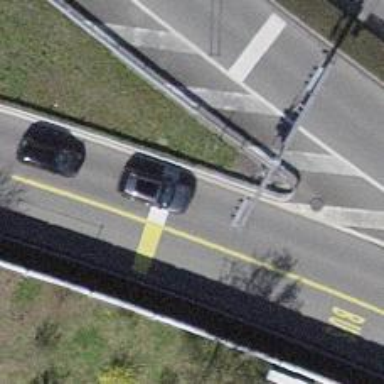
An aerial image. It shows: Road with traffic signals.